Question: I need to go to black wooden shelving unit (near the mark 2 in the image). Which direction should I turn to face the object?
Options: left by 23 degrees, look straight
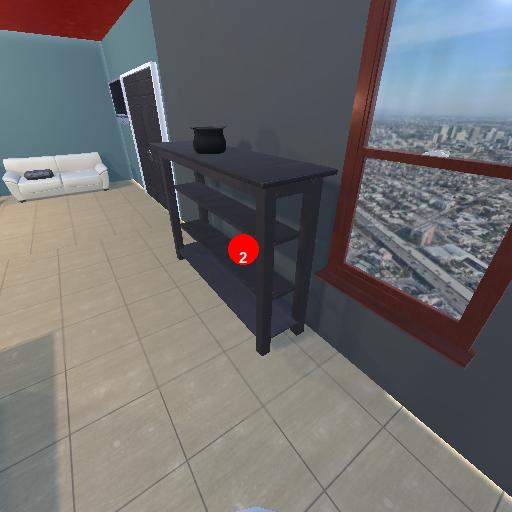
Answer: left by 23 degrees